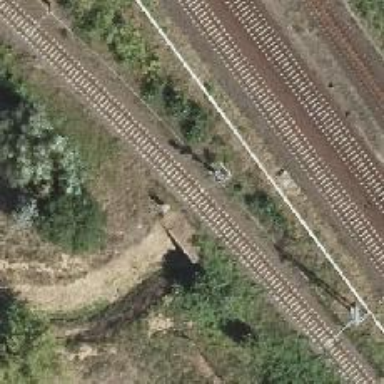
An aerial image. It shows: Railway signal.